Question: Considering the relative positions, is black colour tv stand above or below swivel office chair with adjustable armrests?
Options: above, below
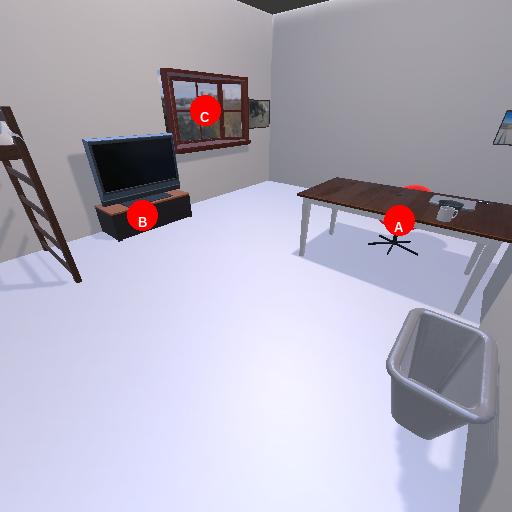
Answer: above